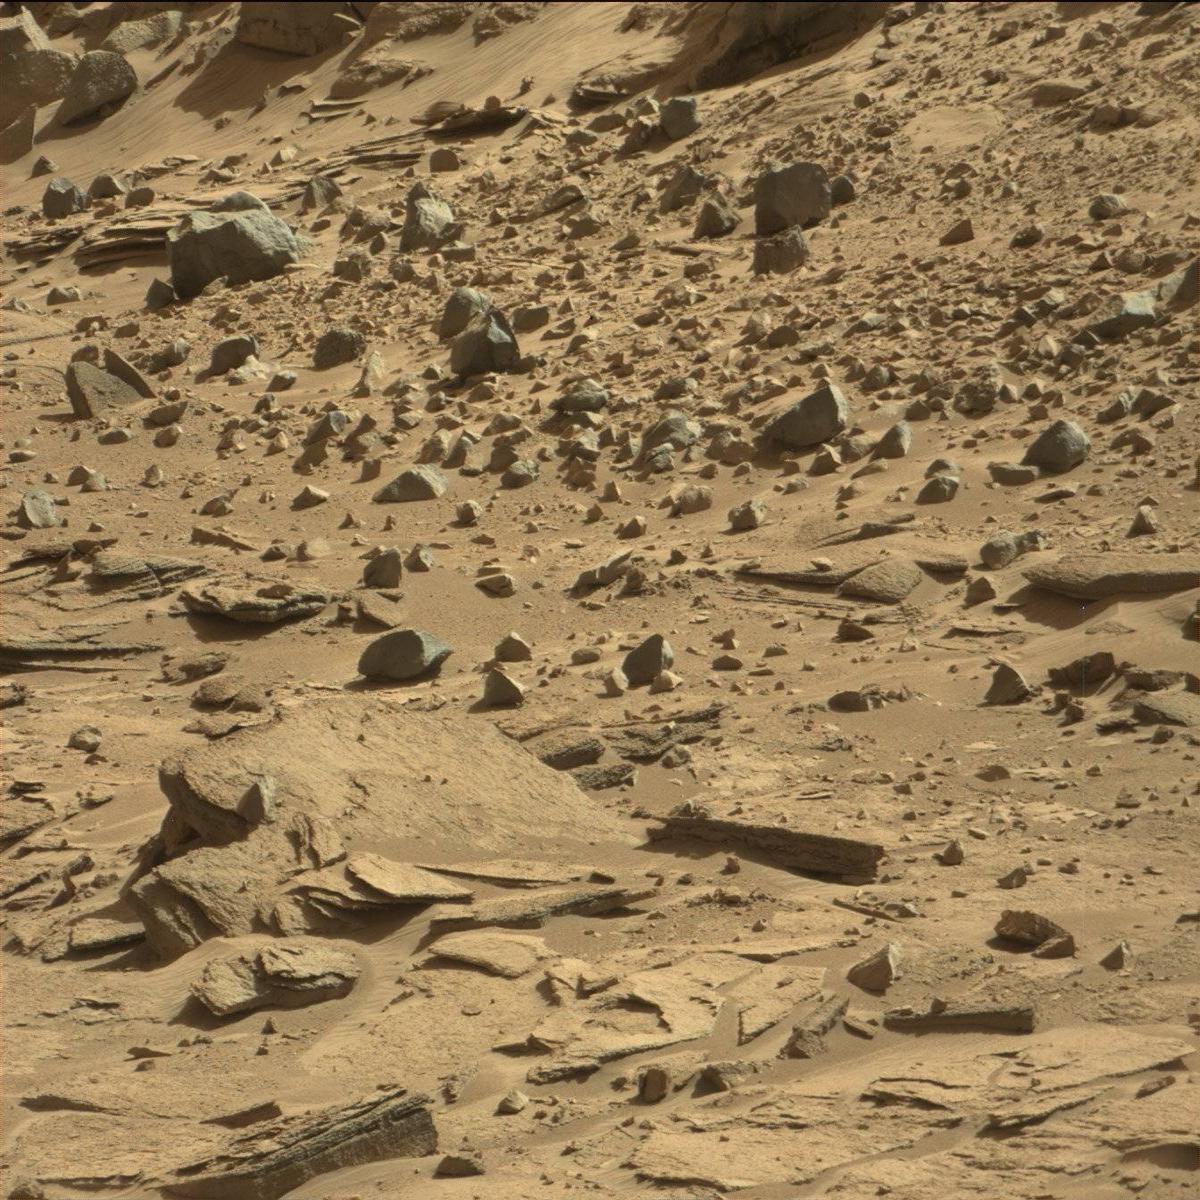
Terrain classes present: Bedrock, Rock, Sand / Soil